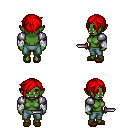
a pixel art fantasy rpg character, female body template, orc, green skin, steel arm armor, teal pants, red pixie cut hairstyle, white cloth bandages, brown slippers, dagger, four views (front, back, left, right), 2x2 character sprite sheet, small pixel art, hard edges, no anti-aliasing